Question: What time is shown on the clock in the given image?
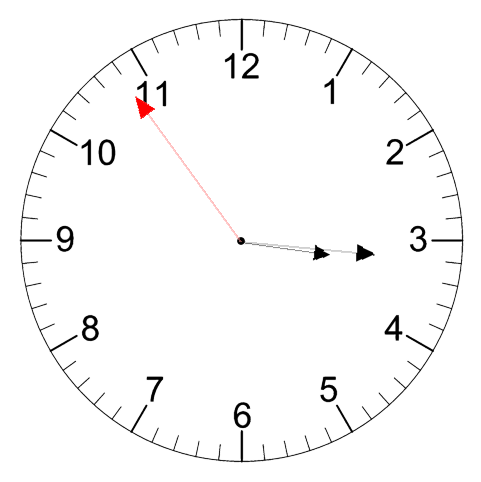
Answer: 03:15:54